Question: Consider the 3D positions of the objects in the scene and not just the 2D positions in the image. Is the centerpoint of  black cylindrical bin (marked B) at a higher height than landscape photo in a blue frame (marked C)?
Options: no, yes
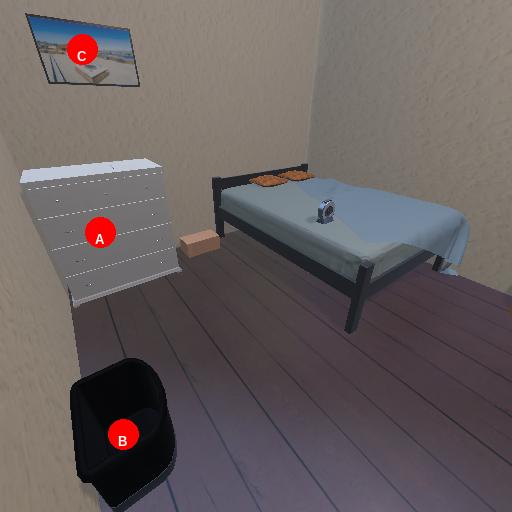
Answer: no